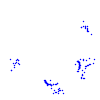
Particle: kaon